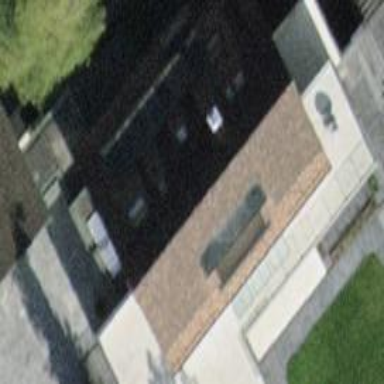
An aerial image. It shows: The building has gabled roof.